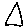
Label: triangle